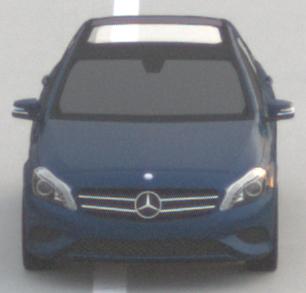
Make: Mercedes-Benz
Model: A 180
Detailed model: A-Class (176)
Model produced from: 2012/09
Model produced until: 2015/07
Doors: 5
Color: blue
Road condition: dry road
Daytime: sunrise or sunset
Contrast: low contrast